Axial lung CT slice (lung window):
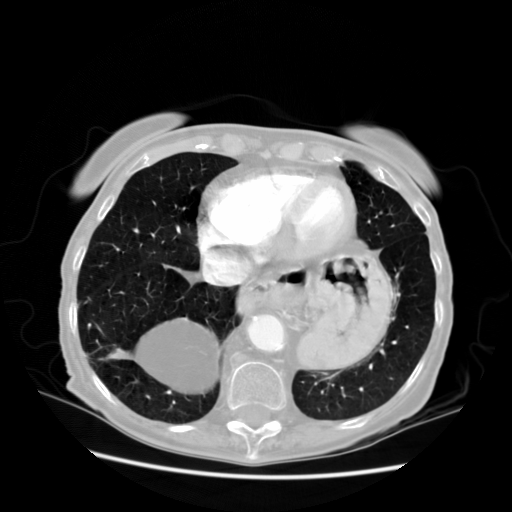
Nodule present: no